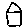
Label: house